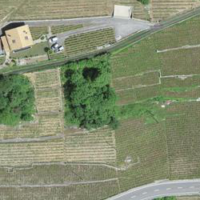
EUNIS habitat code: 40
Species observed at this site:
Coloeus monedula
Medicago sativa
Columba livia